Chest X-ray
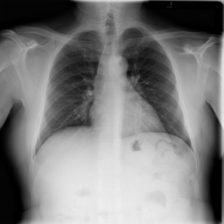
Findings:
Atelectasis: negative
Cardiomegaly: negative
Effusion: negative
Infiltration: negative
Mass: negative
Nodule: negative
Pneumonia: negative
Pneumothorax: negative
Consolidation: negative
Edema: negative
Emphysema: negative
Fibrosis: negative
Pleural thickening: negative
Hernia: negative